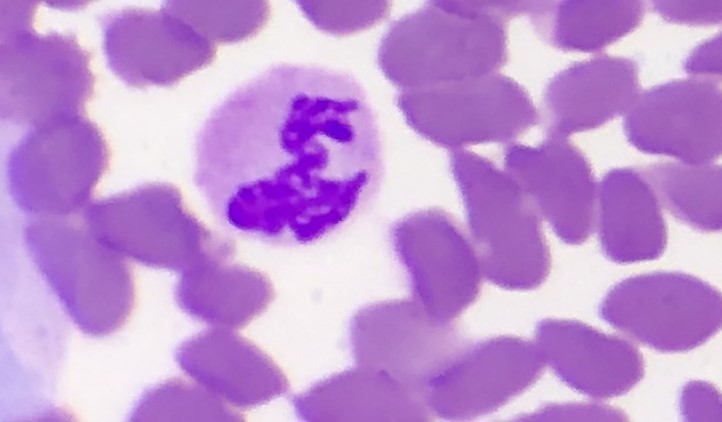
White blood cell type: Neutrophil